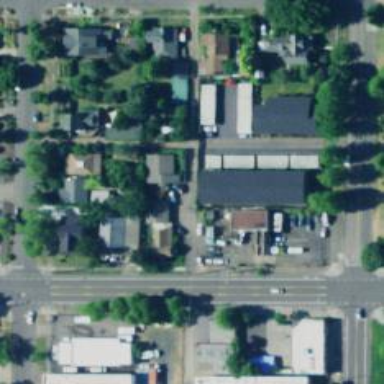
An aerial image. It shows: Alley classified as service road.